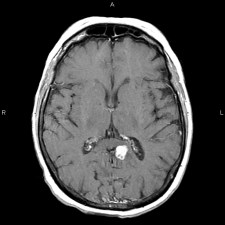
Label: notumor